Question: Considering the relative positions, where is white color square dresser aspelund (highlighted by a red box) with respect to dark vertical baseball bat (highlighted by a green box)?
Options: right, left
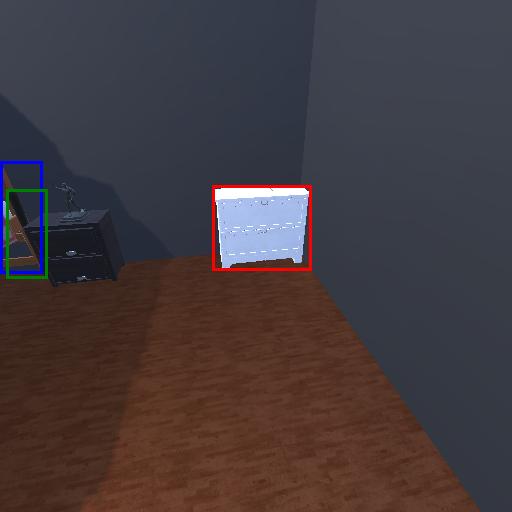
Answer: right